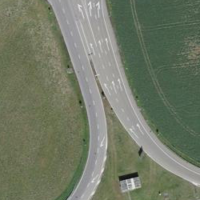
EUNIS habitat code: 57
Species observed at this site:
Cirsium vulgare